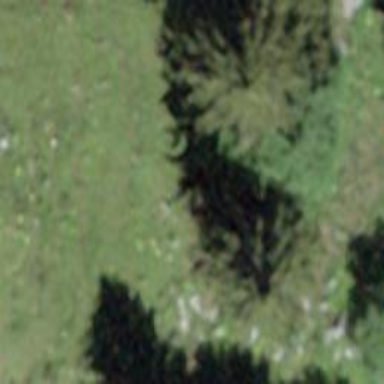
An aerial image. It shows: Needle-leaved tree in nature.